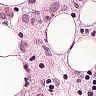
Metastatic tissue present: yes